Question: I am trying to overlay contours on top of a filled contour plot in matplotlib for some atmospheric data. However, my contour labels are not always showing up onscreen. Below is an example:

As you can see, the contour labels are only appearing on the innermost few contours.
Knowing that my contour range is defined earlier as
'''
list(range(950,1052,4))
'''
I have the following code to actually plot:
'''
parallels = np.arange(0.,90,5.)
basem.drawparallels(parallels,labels=[1,0,0,0],fontsize=10)
# draw meridians
meridians = np.arange(180.,360.,5.)
basem.drawmeridians(meridians,labels=[0,0,0,1],fontsize=10)
basem.drawstates()
basem.drawcountries()
if clevs != 0:
cs = basem.contourf(x,y, plotted_var, clevs)
cl = basem.contour(x,y, plotted_var, clevsl, colors='k')
plt.clabel(cl, fmt="%1.0f", fontsize=8)
else:
cs = basem.contourf(x,y, plotted_var, cmap=plt.get_cmap(colorbar),
vmin = vmin, vmax = vmax)
cbar = basem.colorbar(cs, location='bottom', pad = "5%")
cbar.set_label(units)
'''
Additionally, my basemap definition is:
'''
basem = Basemap(width=<PHONE>,height=<PHONE>,
rsphere=(<PHONE>.00,<PHONE>), resolution='h',area_thresh=1000.,projection='lcc', lat_1=45.,lat_2=55,lat_0=40,lon_0=-102.)
'''
Is this a bug or is there just something I'm missing? I'm attempting to avoid the use of manual if I can.
The input data is a global dataset (GFS weather model). x, y are obtained by:
'''
lons2, lats2 = np.meshgrid(lons, lats)
x,y = basem(lons2, lats2)
'''
where lons, lats are:
'''
lons = [0.0, 0.25, 0.5, 0.75, 1.0, ..., 359.75, 360.0]
lats = [-90, -89.75, ..., 89.75, 90]
'''
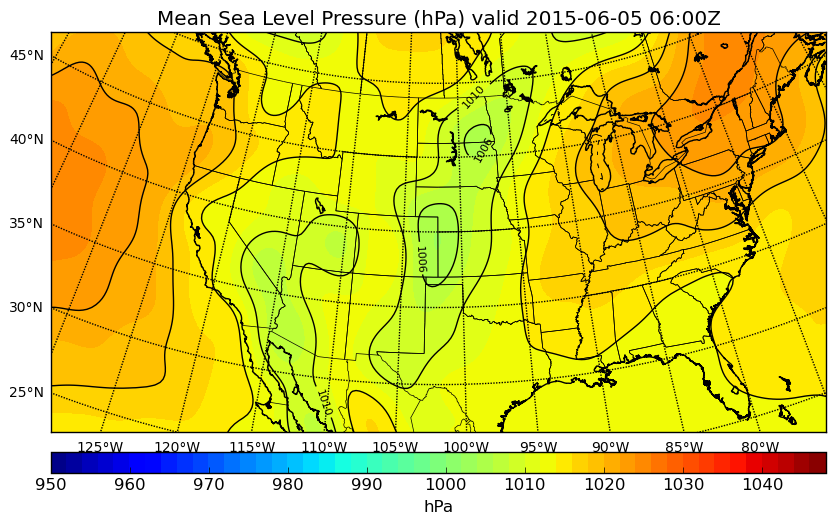
Answer: I seem to have resolved the issue like so:

What I had to do was bound the data to what is able to be seen on basemap. My input dataset was a global dataset, and when I bound it (seen in the white areas below), the contour labels showed up mostly within the map boundaries. This still seems like a bug- my choice of a display region changes the locations of the contour labels in almost every other meteorological graphics program (like GrADS), but I'm going to mark this answered for now.